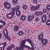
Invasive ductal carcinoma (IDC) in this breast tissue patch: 0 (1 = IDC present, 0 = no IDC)